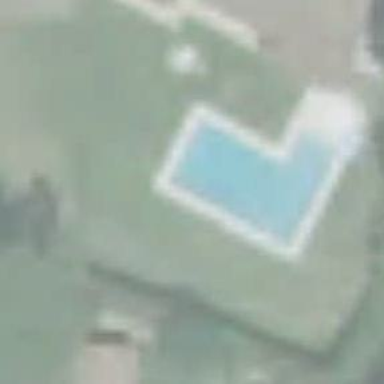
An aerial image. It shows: Swimming pool located in leisure land.